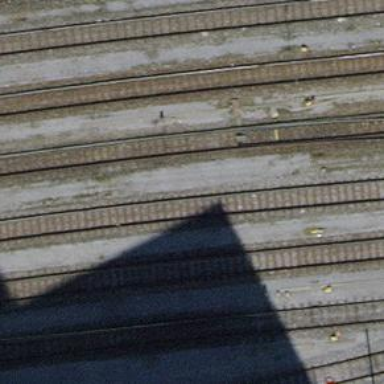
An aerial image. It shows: Railway switch.